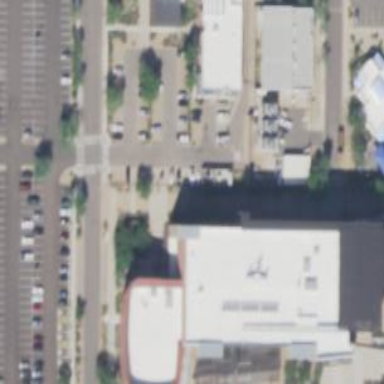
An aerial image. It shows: College building.